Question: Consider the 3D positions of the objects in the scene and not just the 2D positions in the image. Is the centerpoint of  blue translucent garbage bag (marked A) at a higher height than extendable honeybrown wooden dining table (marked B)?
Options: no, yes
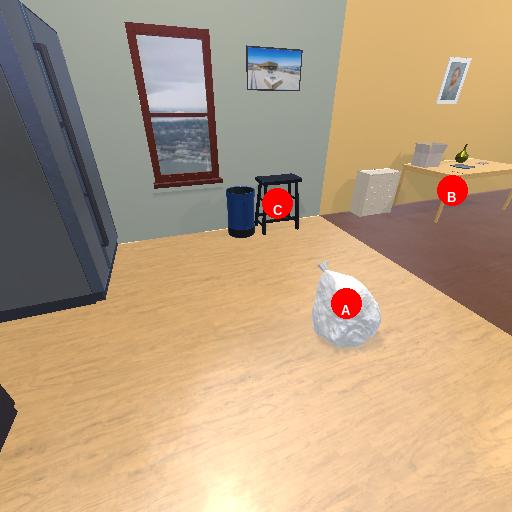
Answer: no